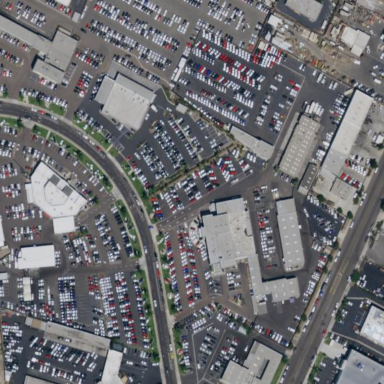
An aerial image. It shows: Car shop in retail area.